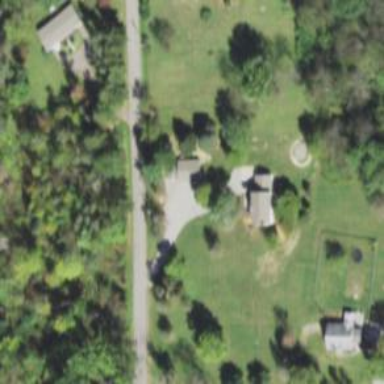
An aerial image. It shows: Driveway.